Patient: sex M, age 49
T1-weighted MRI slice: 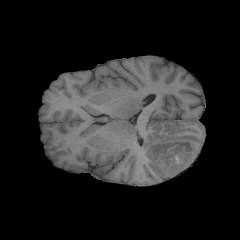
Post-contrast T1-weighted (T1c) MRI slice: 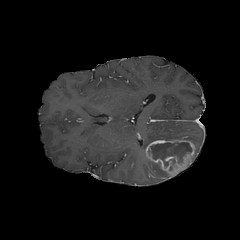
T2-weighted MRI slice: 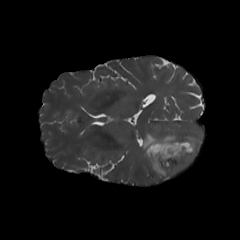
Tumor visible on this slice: yes
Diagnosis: Glioblastoma, IDH-wildtype
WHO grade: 4